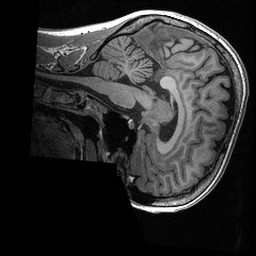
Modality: T1w
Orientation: sagittal
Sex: female
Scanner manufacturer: ge
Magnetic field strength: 3 T
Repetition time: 0.0064 s
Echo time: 0.00281 s